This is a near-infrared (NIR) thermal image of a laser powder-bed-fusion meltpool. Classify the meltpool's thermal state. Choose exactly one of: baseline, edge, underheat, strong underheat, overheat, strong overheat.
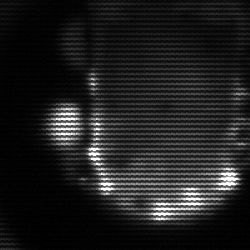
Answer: baseline